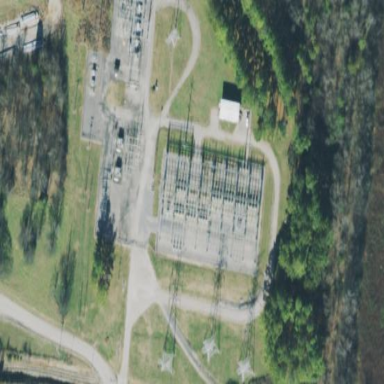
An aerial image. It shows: Switchgear for power distribution.